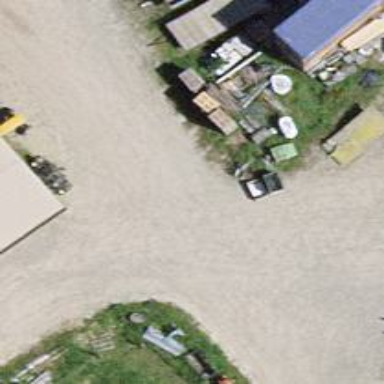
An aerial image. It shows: Farm shop.